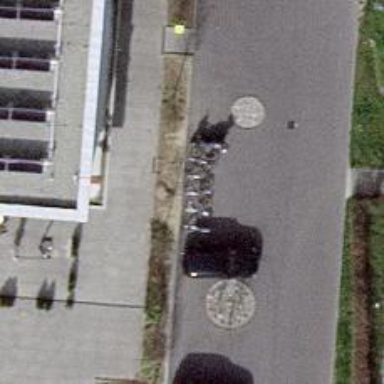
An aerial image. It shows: Bicycle parking area.